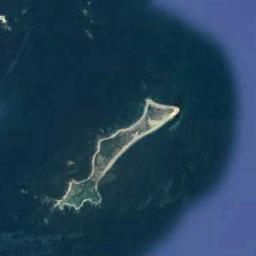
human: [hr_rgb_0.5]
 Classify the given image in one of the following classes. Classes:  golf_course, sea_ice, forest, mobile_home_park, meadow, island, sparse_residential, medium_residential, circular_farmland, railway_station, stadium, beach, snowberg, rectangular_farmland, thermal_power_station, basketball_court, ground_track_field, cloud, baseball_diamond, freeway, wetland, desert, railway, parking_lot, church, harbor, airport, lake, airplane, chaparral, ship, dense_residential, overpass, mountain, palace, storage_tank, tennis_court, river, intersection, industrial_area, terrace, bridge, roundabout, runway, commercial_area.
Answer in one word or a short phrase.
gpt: island